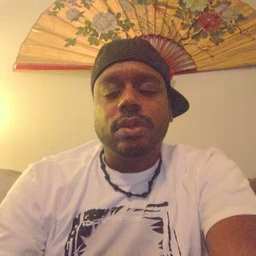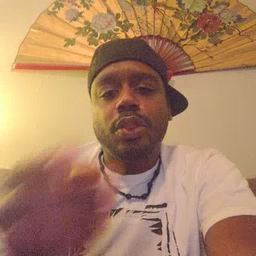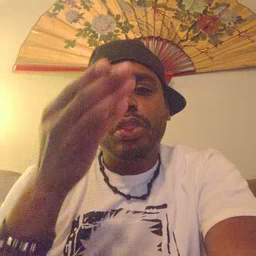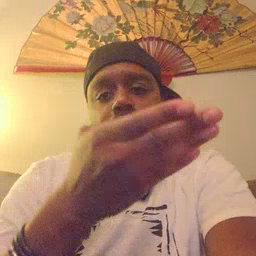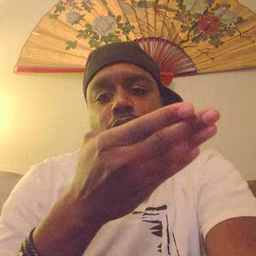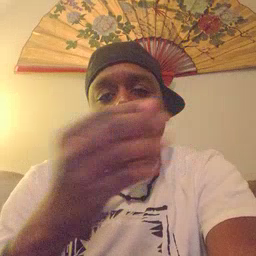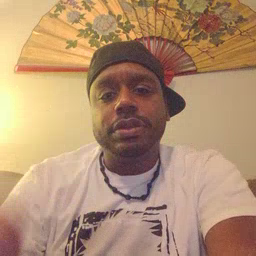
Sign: there